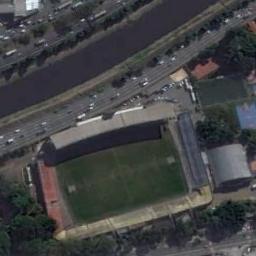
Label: stadium